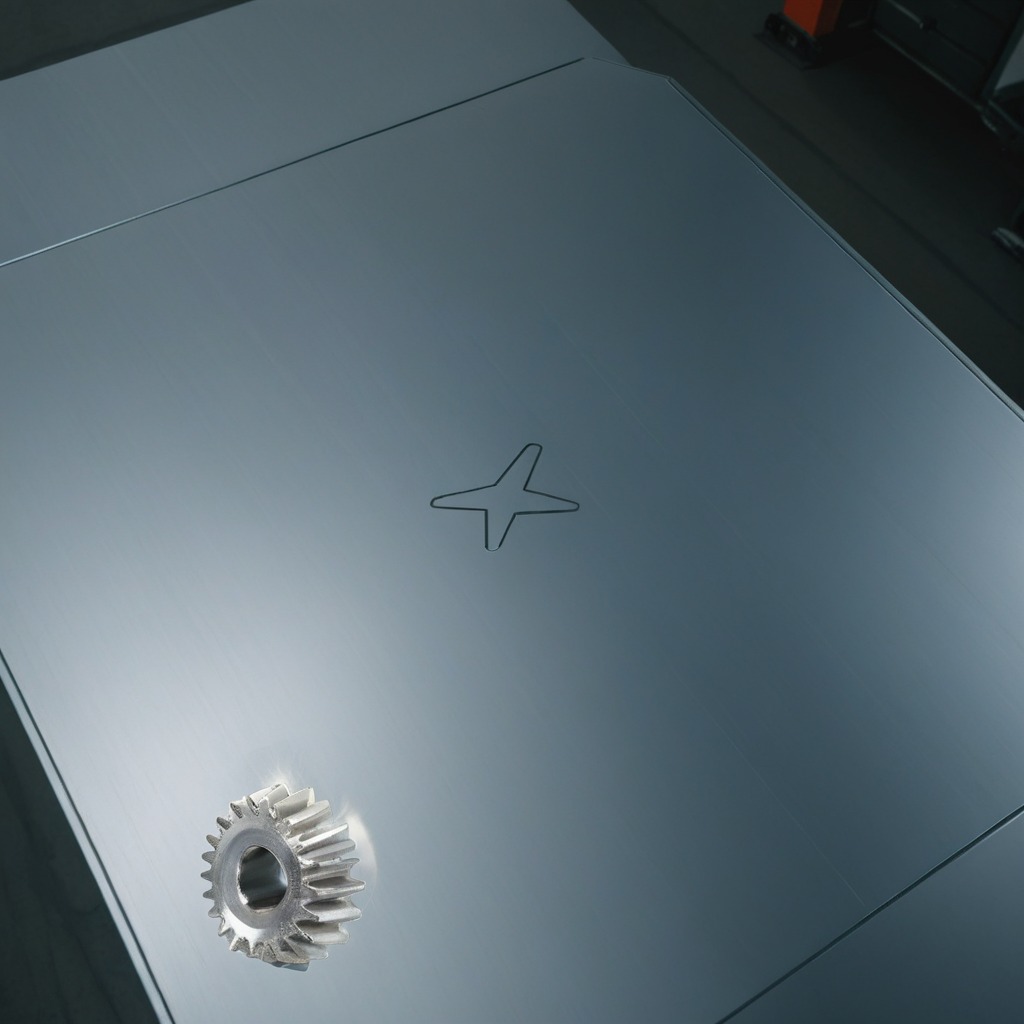
A steel gear with teeth is lying on the toolbox surface in an airplane hangar workshop.